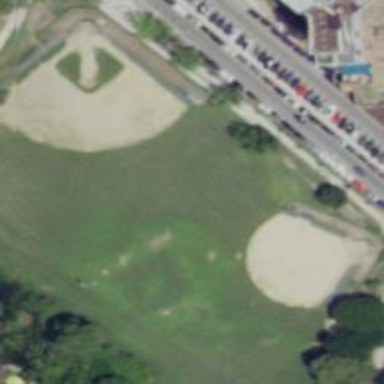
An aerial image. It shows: Softball pitch for leisure and sport activities.